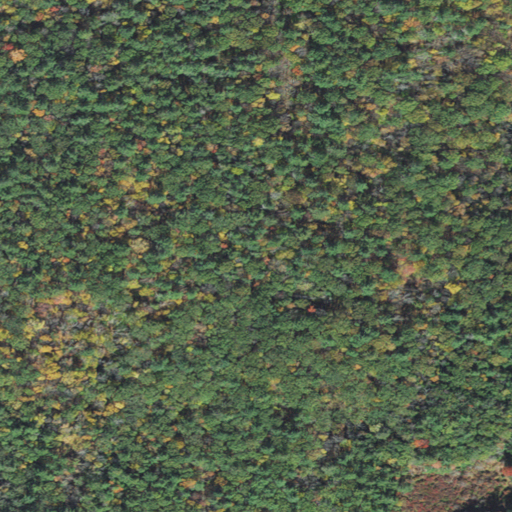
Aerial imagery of mountain in Massachusetts named Gale Hill containing mixed forest, deciduous forest, evergreen forest, and woody wetlands